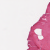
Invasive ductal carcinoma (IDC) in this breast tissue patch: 0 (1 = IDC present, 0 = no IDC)